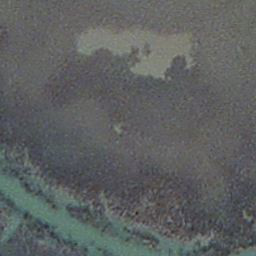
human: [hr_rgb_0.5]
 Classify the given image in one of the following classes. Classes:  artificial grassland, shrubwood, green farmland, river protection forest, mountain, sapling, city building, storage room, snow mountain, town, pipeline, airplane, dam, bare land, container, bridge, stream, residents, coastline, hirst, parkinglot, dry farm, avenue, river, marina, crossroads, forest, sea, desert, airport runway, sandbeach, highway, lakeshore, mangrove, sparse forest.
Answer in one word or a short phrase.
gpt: stream